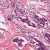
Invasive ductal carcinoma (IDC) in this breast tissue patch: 1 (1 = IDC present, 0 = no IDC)